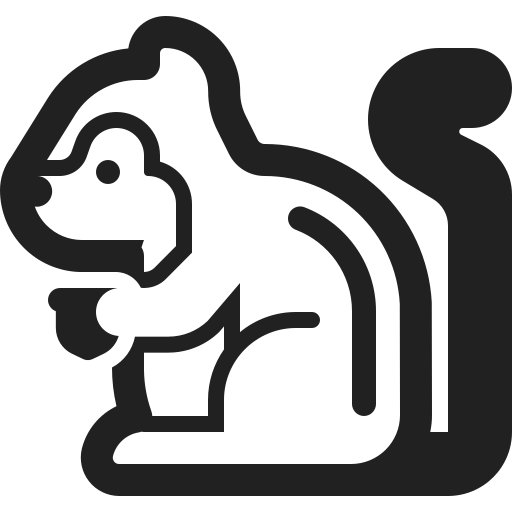
chipmunk high contrast